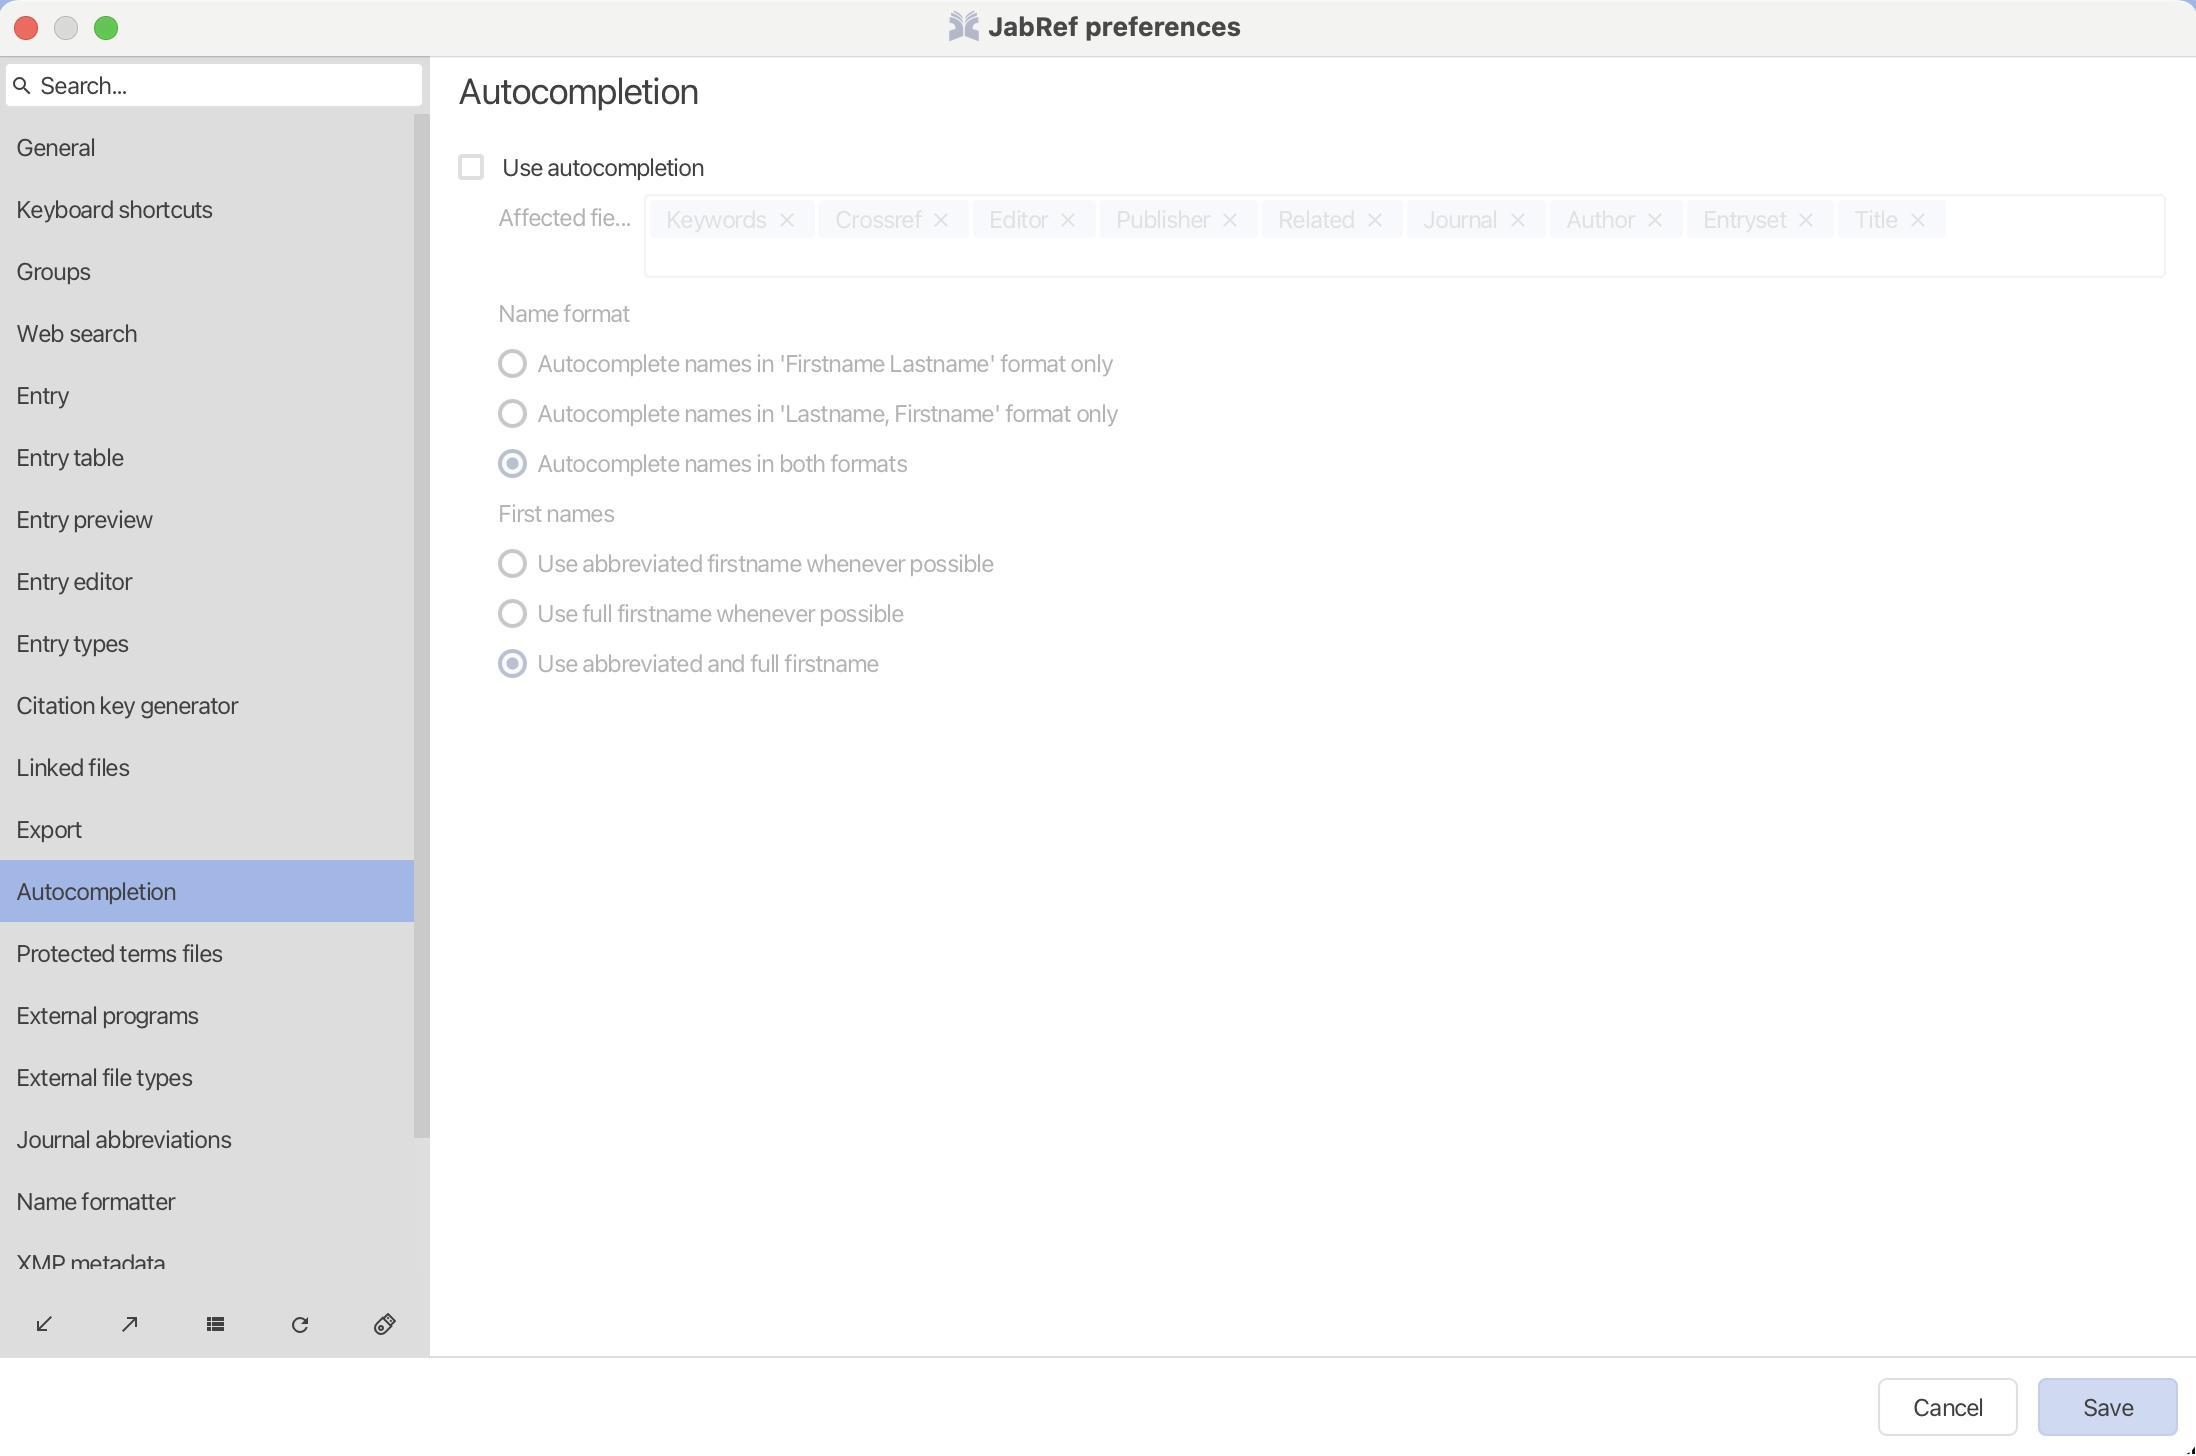
Accessibility tree:
{"name": "JabRef_preferences", "role": "AXWindow", "description": null, "role_description": "звичайне вікно", "value": null, "position": "314.00;193.00", "size": "1100;728", "children": [{"name": null, "role": "No role", "description": null, "role_description": "dialog", "value": null, "position": "0.00;28.00", "size": "1100;700", "children": [{"name": null, "role": "AXButton", "description": "Cancel", "role_description": "кнопка", "value": null, "position": "940.00;689.00", "size": "70;29", "children": []}, {"name": null, "role": "AXButton", "description": "Save", "role_description": "кнопка", "value": null, "position": "1020.00;689.00", "size": "70;29", "children": []}, {"name": null, "role": "AXTextField", "description": null, "role_description": "текстове поле", "value": "Search...", "position": "3.00;31.00", "size": "210;23", "children": [{"name": null, "role": "AXStaticText", "description": null, "role_description": "текст", "value": "Search...", "position": "21.00;35.00", "size": "43;15", "children": []}, {"name": null, "role": "AXStaticText", "description": null, "role_description": "текст", "value": "", "position": "21.00;35.00", "size": "0;15", "children": []}, {"name": null, "role": "AXStaticText", "description": null, "role_description": "текст", "value": null, "position": "6.00;35.50", "size": "12;14", "children": []}]}, {"name": null, "role": "AXTable", "description": null, "role_description": "list", "value": null, "position": "0.00;57.00", "size": "216;580", "children": [{"name": "General", "role": "AXRow", "description": null, "role_description": "рядок таблиці", "value": null, "position": "1.00;58.00", "size": "207;31", "children": [{"name": null, "role": "AXStaticText", "description": null, "role_description": "текст", "value": "General", "position": "9.00;66.00", "size": "39;15", "children": []}]}, {"name": "Keyboard_shortcuts", "role": "AXRow", "description": null, "role_description": "рядок таблиці", "value": null, "position": "1.00;89.00", "size": "207;31", "children": [{"name": null, "role": "AXStaticText", "description": null, "role_description": "текст", "value": "Keyboard shortcuts", "position": "9.00;97.00", "size": "98;15", "children": []}]}, {"name": "Groups", "role": "AXRow", "description": null, "role_description": "рядок таблиці", "value": null, "position": "1.00;120.00", "size": "207;31", "children": [{"name": null, "role": "AXStaticText", "description": null, "role_description": "текст", "value": "Groups", "position": "9.00;128.00", "size": "37;15", "children": []}]}, {"name": "Web_search", "role": "AXRow", "description": null, "role_description": "рядок таблиці", "value": null, "position": "1.00;151.00", "size": "207;31", "children": [{"name": null, "role": "AXStaticText", "description": null, "role_description": "текст", "value": "Web search", "position": "9.00;159.00", "size": "60;15", "children": []}]}, {"name": "Entry", "role": "AXRow", "description": null, "role_description": "рядок таблиці", "value": null, "position": "1.00;182.00", "size": "207;31", "children": [{"name": null, "role": "AXStaticText", "description": null, "role_description": "текст", "value": "Entry", "position": "9.00;190.00", "size": "26;15", "children": []}]}, {"name": "Entry_table", "role": "AXRow", "description": null, "role_description": "рядок таблиці", "value": null, "position": "1.00;213.00", "size": "207;31", "children": [{"name": null, "role": "AXStaticText", "description": null, "role_description": "текст", "value": "Entry table", "position": "9.00;221.00", "size": "53;15", "children": []}]}, {"name": "Entry_preview", "role": "AXRow", "description": null, "role_description": "рядок таблиці", "value": null, "position": "1.00;244.00", "size": "207;31", "children": [{"name": null, "role": "AXStaticText", "description": null, "role_description": "текст", "value": "Entry preview", "position": "9.00;252.00", "size": "68;15", "children": []}]}, {"name": "Entry_editor", "role": "AXRow", "description": null, "role_description": "рядок таблиці", "value": null, "position": "1.00;275.00", "size": "207;31", "children": [{"name": null, "role": "AXStaticText", "description": null, "role_description": "текст", "value": "Entry editor", "position": "9.00;283.00", "size": "58;15", "children": []}]}, {"name": "Entry_types", "role": "AXRow", "description": null, "role_description": "рядок таблиці", "value": null, "position": "1.00;306.00", "size": "207;31", "children": [{"name": null, "role": "AXStaticText", "description": null, "role_description": "текст", "value": "Entry types", "position": "9.00;314.00", "size": "56;15", "children": []}]}, {"name": "Citation_key_generator", "role": "AXRow", "description": null, "role_description": "рядок таблиці", "value": null, "position": "1.00;337.00", "size": "207;31", "children": [{"name": null, "role": "AXStaticText", "description": null, "role_description": "текст", "value": "Citation key generator", "position": "9.00;345.00", "size": "110;15", "children": []}]}, {"name": "Linked_files", "role": "AXRow", "description": null, "role_description": "рядок таблиці", "value": null, "position": "1.00;368.00", "size": "207;31", "children": [{"name": null, "role": "AXStaticText", "description": null, "role_description": "текст", "value": "Linked files", "position": "9.00;376.00", "size": "56;15", "children": []}]}, {"name": "Export", "role": "AXRow", "description": null, "role_description": "рядок таблиці", "value": null, "position": "1.00;399.00", "size": "207;31", "children": [{"name": null, "role": "AXStaticText", "description": null, "role_description": "текст", "value": "Export", "position": "9.00;407.00", "size": "33;15", "children": []}]}, {"name": "Autocompletion", "role": "AXRow", "description": null, "role_description": "рядок таблиці", "value": null, "position": "1.00;430.00", "size": "207;31", "children": [{"name": null, "role": "AXStaticText", "description": null, "role_description": "текст", "value": "Autocompletion", "position": "9.00;438.00", "size": "80;15", "children": []}]}, {"name": "Protected_terms_files", "role": "AXRow", "description": null, "role_description": "рядок таблиці", "value": null, "position": "1.00;461.00", "size": "207;31", "children": [{"name": null, "role": "AXStaticText", "description": null, "role_description": "текст", "value": "Protected terms files", "position": "9.00;469.00", "size": "103;15", "children": []}]}, {"name": "External_programs", "role": "AXRow", "description": null, "role_description": "рядок таблиці", "value": null, "position": "1.00;492.00", "size": "207;31", "children": [{"name": null, "role": "AXStaticText", "description": null, "role_description": "текст", "value": "External programs", "position": "9.00;500.00", "size": "91;15", "children": []}]}, {"name": "External_file_types", "role": "AXRow", "description": null, "role_description": "рядок таблиці", "value": null, "position": "1.00;523.00", "size": "207;31", "children": [{"name": null, "role": "AXStaticText", "description": null, "role_description": "текст", "value": "External file types", "position": "9.00;531.00", "size": "88;15", "children": []}]}, {"name": "Journal_abbreviations", "role": "AXRow", "description": null, "role_description": "рядок таблиці", "value": null, "position": "1.00;554.00", "size": "207;31", "children": [{"name": null, "role": "AXStaticText", "description": null, "role_description": "текст", "value": "Journal abbreviations", "position": "9.00;562.00", "size": "107;15", "children": []}]}, {"name": "Name_formatter", "role": "AXRow", "description": null, "role_description": "рядок таблиці", "value": null, "position": "1.00;585.00", "size": "207;31", "children": [{"name": null, "role": "AXStaticText", "description": null, "role_description": "текст", "value": "Name formatter", "position": "9.00;593.00", "size": "79;15", "children": []}]}, {"name": "XMP_metadata", "role": "AXRow", "description": null, "role_description": "рядок таблиці", "value": null, "position": "1.00;616.00", "size": "207;31", "children": [{"name": null, "role": "AXStaticText", "description": null, "role_description": "текст", "value": "XMP metadata", "position": "9.00;624.00", "size": "75;15", "children": []}]}, {"name": null, "role": "AXScrollBar", "description": null, "role_description": "смуга прокручування", "value": 0.0, "position": "208.00;57.00", "size": "8;580", "children": [{"name": null, "role": "AXButton", "description": null, "role_description": "кнопка", "value": null, "position": "208.00;635.50", "size": "8;1", "children": []}, {"name": null, "role": "AXButton", "description": null, "role_description": "кнопка", "value": null, "position": "208.00;57.00", "size": "8;1", "children": []}, {"name": null, "role": "AXValueIndicator", "description": null, "role_description": "індикатор значення", "value": 0.0, "position": "208.00;57.00", "size": "8;512", "children": []}]}]}, {"name": null, "role": "AXButton", "description": null, "role_description": "кнопка", "value": null, "position": "3.00;648.50", "size": "40;26", "children": []}, {"name": null, "role": "AXButton", "description": null, "role_description": "кнопка", "value": null, "position": "46.00;648.50", "size": "40;26", "children": []}, {"name": null, "role": "AXButton", "description": null, "role_description": "кнопка", "value": null, "position": "88.50;648.50", "size": "40;26", "children": []}, {"name": null, "role": "AXButton", "description": null, "role_description": "кнопка", "value": null, "position": "131.00;648.50", "size": "40;26", "children": []}, {"name": null, "role": "AXCheckBox", "description": null, "role_description": "галочка", "value": 0, "position": "173.50;648.50", "size": "40;26", "children": []}, {"name": null, "role": "AXScrollArea", "description": null, "role_description": "область прокручування", "value": null, "position": "224.00;28.00", "size": "876;650", "children": [{"name": null, "role": "AXStaticText", "description": null, "role_description": "текст", "value": "Autocompletion", "position": "230.00;34.00", "size": "120;32", "children": []}, {"name": null, "role": "AXCheckBox", "description": "Use autocompletion", "role_description": "галочка", "value": 0, "position": "230.00;76.00", "size": "123;15", "children": []}, {"name": null, "role": "AXStaticText", "description": null, "role_description": "текст", "value": "Affected fields", "position": "250.00;101.00", "size": "69;15", "children": []}, {"name": null, "role": "AXStaticText", "description": null, "role_description": "текст", "value": "Keywords", "position": "326.00;100.00", "size": "82;19", "children": []}, {"name": null, "role": "AXStaticText", "description": null, "role_description": "текст", "value": "Crossref", "position": "410.50;100.00", "size": "75;19", "children": []}, {"name": null, "role": "AXStaticText", "description": null, "role_description": "текст", "value": "Editor", "position": "487.50;100.00", "size": "62;19", "children": []}, {"name": null, "role": "AXStaticText", "description": null, "role_description": "текст", "value": "Publisher", "position": "551.00;100.00", "size": "79;19", "children": []}, {"name": null, "role": "AXStaticText", "description": null, "role_description": "текст", "value": "Related", "position": "632.00;100.00", "size": "70;19", "children": []}, {"name": null, "role": "AXStaticText", "description": null, "role_description": "текст", "value": "Journal", "position": "704.50;100.00", "size": "70;19", "children": []}, {"name": null, "role": "AXStaticText", "description": null, "role_description": "текст", "value": "Author", "position": "776.00;100.00", "size": "66;19", "children": []}, {"name": null, "role": "AXStaticText", "description": null, "role_description": "текст", "value": "Entryset", "position": "844.50;100.00", "size": "74;19", "children": []}, {"name": null, "role": "AXStaticText", "description": null, "role_description": "текст", "value": "Title", "position": "920.00;100.00", "size": "54;19", "children": []}, {"name": null, "role": "AXTextField", "description": null, "role_description": "текстове поле", "value": "", "position": "326.00;121.00", "size": "753;15", "children": [{"name": null, "role": "AXStaticText", "description": null, "role_description": "текст", "value": "", "position": "326.00;121.00", "size": "0;15", "children": []}]}, {"name": null, "role": "AXStaticText", "description": null, "role_description": "текст", "value": "Name format", "position": "250.00;149.00", "size": "66;15", "children": []}, {"name": null, "role": "AXRadioButton", "description": "Autocomplete names in 'Firstname Lastname' format only", "role_description": "радіо-кнопка", "value": false, "position": "250.00;174.00", "size": "308;15", "children": []}, {"name": null, "role": "AXRadioButton", "description": "Autocomplete names in 'Lastname, Firstname' format only", "role_description": "радіо-кнопка", "value": false, "position": "250.00;199.00", "size": "310;15", "children": []}, {"name": null, "role": "AXRadioButton", "description": "Autocomplete names in both formats", "role_description": "радіо-кнопка", "value": true, "position": "250.00;224.00", "size": "204;15", "children": []}, {"name": null, "role": "AXStaticText", "description": null, "role_description": "текст", "value": "First names", "position": "250.00;249.00", "size": "58;15", "children": []}, {"name": null, "role": "AXRadioButton", "description": "Use abbreviated firstname whenever possible", "role_description": "радіо-кнопка", "value": false, "position": "250.00;274.00", "size": "248;15", "children": []}, {"name": null, "role": "AXRadioButton", "description": "Use full firstname whenever possible", "role_description": "радіо-кнопка", "value": false, "position": "250.00;299.00", "size": "203;15", "children": []}, {"name": null, "role": "AXRadioButton", "description": "Use abbreviated and full firstname", "role_description": "радіо-кнопка", "value": true, "position": "250.00;324.00", "size": "190;15", "children": []}]}]}, {"name": null, "role": "AXButton", "description": null, "role_description": "кнопка закривання", "value": null, "position": "7.00;6.00", "size": "14;16", "children": []}, {"name": null, "role": "AXButton", "description": null, "role_description": "кнопка оптимізації", "value": null, "position": "47.00;6.00", "size": "14;16", "children": [{"name": null, "role": "AXGroup", "description": null, "role_description": "група", "value": null, "position": "47.00;6.00", "size": "14;16", "children": [{"name": null, "role": "AXGroup", "description": null, "role_description": "group", "value": null, "position": "47.00;6.00", "size": "14;16", "children": []}]}]}, {"name": null, "role": "AXButton", "description": null, "role_description": "кнопка згортання", "value": null, "position": "27.00;6.00", "size": "14;16", "children": []}, {"name": "JabRef_preferences", "role": "AXImage", "description": null, "role_description": "зображення", "value": null, "position": "475.00;5.00", "size": "16;16", "children": []}, {"name": null, "role": "AXStaticText", "description": null, "role_description": "текст", "value": "JabRef preferences", "position": "493.00;5.00", "size": "131;16", "children": []}]}